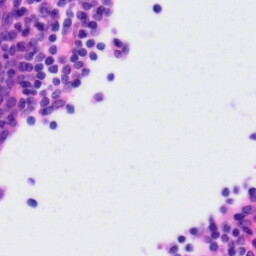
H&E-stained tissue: Tonsil